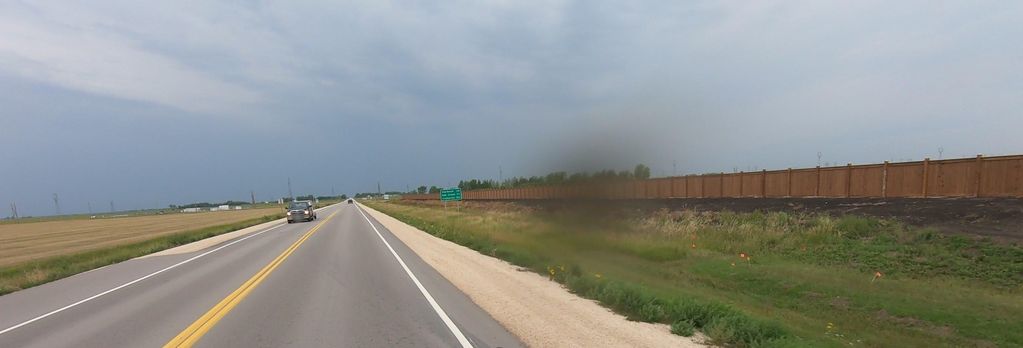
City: winnipeg